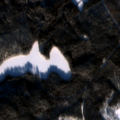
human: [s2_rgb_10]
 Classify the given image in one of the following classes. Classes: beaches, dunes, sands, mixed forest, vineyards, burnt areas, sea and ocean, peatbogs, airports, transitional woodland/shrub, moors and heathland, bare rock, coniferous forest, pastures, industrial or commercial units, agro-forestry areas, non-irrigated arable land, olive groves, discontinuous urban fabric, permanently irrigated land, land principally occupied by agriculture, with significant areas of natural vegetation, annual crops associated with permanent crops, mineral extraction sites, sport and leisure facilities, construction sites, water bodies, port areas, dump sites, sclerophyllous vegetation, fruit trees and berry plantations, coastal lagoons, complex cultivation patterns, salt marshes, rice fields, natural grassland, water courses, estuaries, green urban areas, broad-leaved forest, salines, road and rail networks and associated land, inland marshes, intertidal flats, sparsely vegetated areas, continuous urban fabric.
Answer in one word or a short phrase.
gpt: coniferous forest, mixed forest